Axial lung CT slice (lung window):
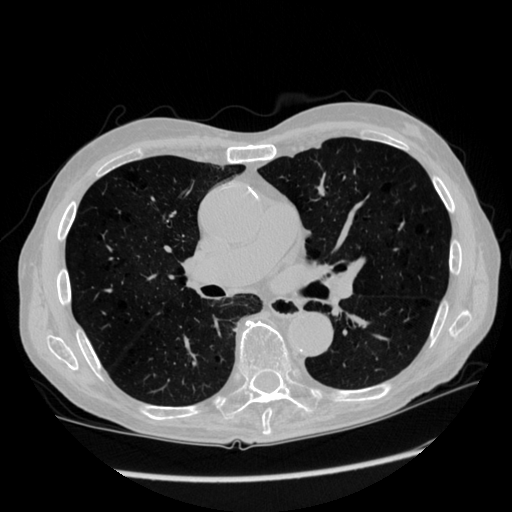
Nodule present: no